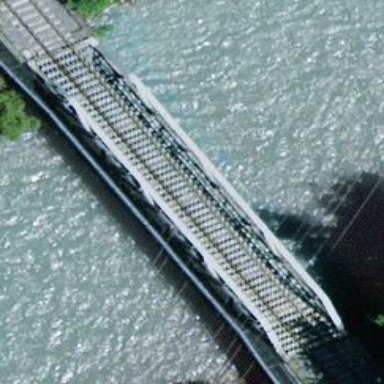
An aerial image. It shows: Man-made bridge.